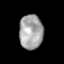
Tissue: prostate
Cell type: T cells
Senescence score: 0.2564
Nuclear area (px): 798
Mean DAPI intensity: 164.82